Question: I have a twitter/facebook like header, a fixed one and a main content. When I would scroll down to my last line, the content div is overlapping the header. How can I avoid this?
this is the screenshot of my page:

'''
<body>
<div>
<?php include("initcontrols/header.php"); echo $plHeader;?>
</div>
<div id="mainform">
<noscript>It seems your browser doesn't support Javascript.<br /></noscript>
<!-- Apply blue theme as default for all tiles -->
<div id="tiles" class="blue">
<!-- Sliding Tile that shows 100% of the back tile every 3 seconds -->
<div class="live-tile" data-stops="100%" data-speed="750" data-delay="3000">
<span class="tile-title">slide tile (figure 2a)</span>
<div><img src="images/say.jpg" width="180" height="180" alt="1" /></div>
<div><img src="images/sayako.jpg" width="180" height="180" alt="2" /></div>
</div>
<!-- Red Flip Tile that flips every 4 seconds -->
<div class="red live-tile" data-mode="flip" data-delay="4000">
<div>
<img src="images/home.png" alt="3" />
<a class="tile-title">flip tile front (figure 2b)</a>
</div>
<div>
<img src="images/message.png" alt="4" />
<a class="tile-title">flip tile back (figure 2b)</a>
</div>
</div>
<script type="text/javascript">
// apply regular slide universally unless .exclude class is applied
// NOTE: The default options for each liveTile are being pulled from the 'data-' attributes
$(".live-tile, .flip-list").not(".exclude").liveTile();
</script>
</div>
'''
'''
div#header{
padding-left:15px;
overflow:hidden;
position: fixed;
margin:0px;
top:0px;
left:0px;
display: block;
width: 100%;
height: 90px;
-moz-box-shadow: 0 1px 2px rgba(0, 0, 0, 0.5);
background:#333333;
background: -moz-linear-gradient(center top , #736F6E, #111111) repeat scroll 0 0 transparent;
}
div#header-title{
color: #FFF;
float: left;
display:inline-block;
}
div#header h2{
margin: 0 0 0 3px;
z-index:12;
}
div#header h1{
margin-top:0;
margin-bottom:0;
}
#mainform{
width:960px;
background: #F0F0F0;
border: 1px solid #CCC;
height: 2000px;
margin: 100px auto;
}
'''
and for my live-tile look:
<URL>
I used a template by <URL>:
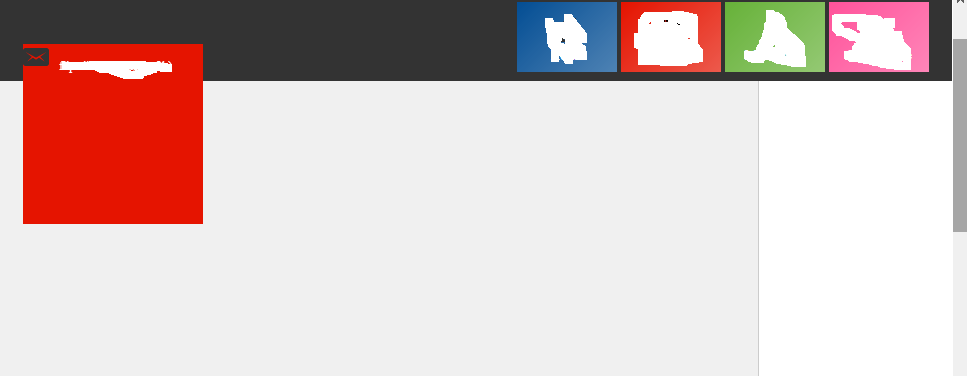
Answer: You can adjust the z-index of an element to position it behind another. In this instance, you would want to increase the z-index of your fixed header. Read more about z-index <URL>.